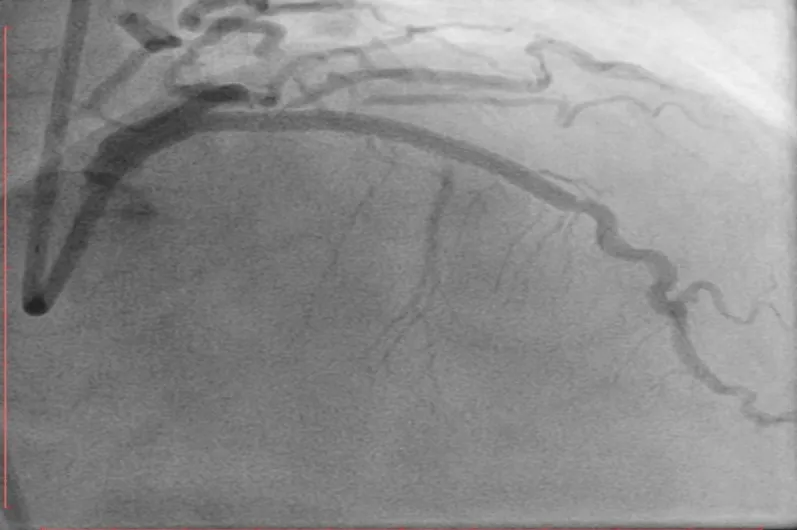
An angiogram in the right anterior oblique 40 cranial 40 view shows the final TIMI III flow in the left anterior descending artery after stenting and post dilatation with a non-compliant balloon.
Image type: radiology (x_ray)